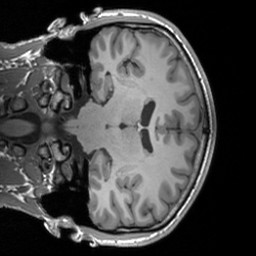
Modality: T1w
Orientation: coronal
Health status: healthy
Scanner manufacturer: siemens
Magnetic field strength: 3 T
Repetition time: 1.9 s
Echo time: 0.00226 s